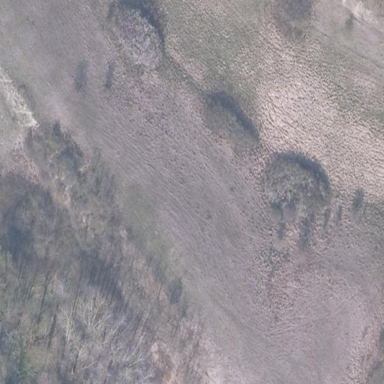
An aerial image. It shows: Landscape with heath vegetation.